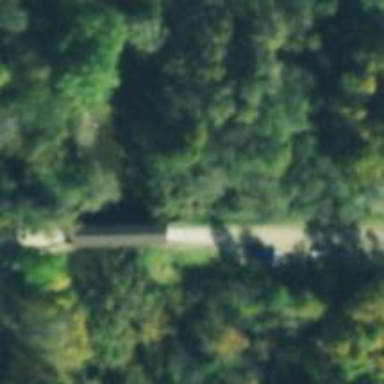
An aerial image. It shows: Covered bridge on residential road.